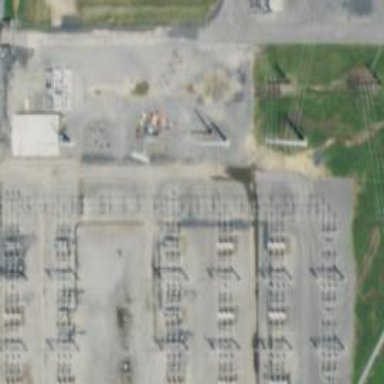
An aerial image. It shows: Switch for power supply.